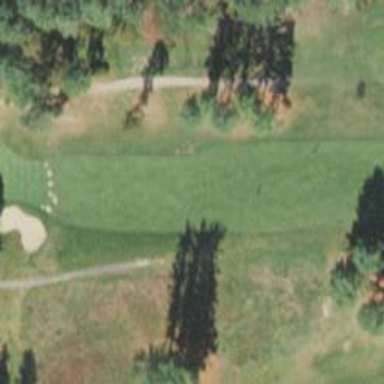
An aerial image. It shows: Golf hole.